Aerial crown-view tile of a tropical tree (Barro Colorado Island, Panama), acquired 20240611:
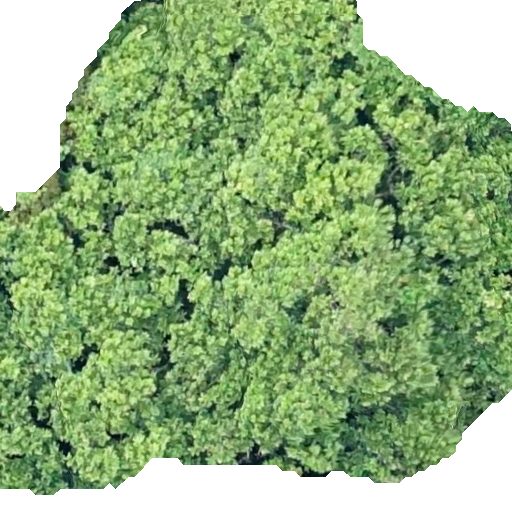
Species: Anacardium excelsum
GBIF accepted scientific name: Anacardium excelsum
Crown area: 406.264 m²